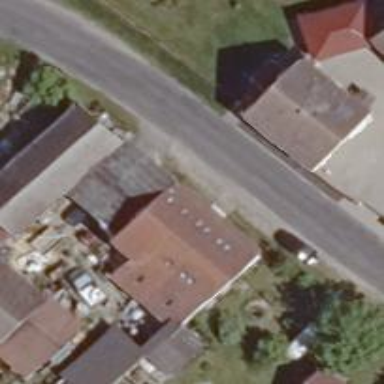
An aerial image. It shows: Simple house.